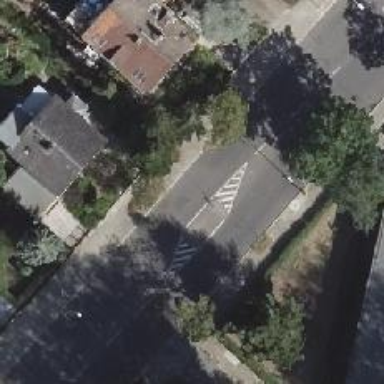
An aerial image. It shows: Footway with asphalt surface. It has zebra crossing with central island.